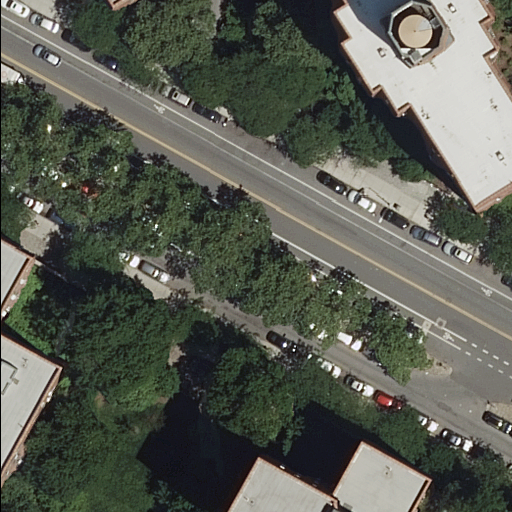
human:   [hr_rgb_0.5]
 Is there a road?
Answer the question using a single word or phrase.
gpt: yes

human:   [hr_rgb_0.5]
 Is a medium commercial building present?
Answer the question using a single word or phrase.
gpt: no

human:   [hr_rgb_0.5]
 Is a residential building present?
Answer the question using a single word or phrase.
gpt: yes

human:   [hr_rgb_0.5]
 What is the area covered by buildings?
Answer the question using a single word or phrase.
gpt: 3488m2

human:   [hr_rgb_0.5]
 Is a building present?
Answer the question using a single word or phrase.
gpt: yes

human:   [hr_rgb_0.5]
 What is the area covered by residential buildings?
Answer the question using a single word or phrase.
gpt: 3488m2

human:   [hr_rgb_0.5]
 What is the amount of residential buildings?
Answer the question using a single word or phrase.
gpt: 4

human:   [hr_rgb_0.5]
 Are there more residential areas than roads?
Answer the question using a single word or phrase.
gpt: no

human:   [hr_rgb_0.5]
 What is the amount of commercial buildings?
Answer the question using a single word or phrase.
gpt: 0

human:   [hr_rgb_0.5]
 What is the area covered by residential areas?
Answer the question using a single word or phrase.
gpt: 20238m2

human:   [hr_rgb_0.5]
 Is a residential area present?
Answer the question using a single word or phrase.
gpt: yes

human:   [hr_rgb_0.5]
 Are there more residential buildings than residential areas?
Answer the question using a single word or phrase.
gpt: yes

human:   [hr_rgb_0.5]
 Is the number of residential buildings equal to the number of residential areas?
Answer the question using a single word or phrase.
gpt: no

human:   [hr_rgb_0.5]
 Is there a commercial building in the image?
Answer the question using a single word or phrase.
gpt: no

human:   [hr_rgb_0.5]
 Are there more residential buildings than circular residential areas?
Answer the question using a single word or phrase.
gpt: yes

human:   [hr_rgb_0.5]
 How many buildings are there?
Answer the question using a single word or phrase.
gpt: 4

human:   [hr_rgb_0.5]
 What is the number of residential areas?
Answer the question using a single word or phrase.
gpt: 2

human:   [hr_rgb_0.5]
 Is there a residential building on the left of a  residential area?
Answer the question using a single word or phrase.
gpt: yes

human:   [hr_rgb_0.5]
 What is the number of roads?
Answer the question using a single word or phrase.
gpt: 9

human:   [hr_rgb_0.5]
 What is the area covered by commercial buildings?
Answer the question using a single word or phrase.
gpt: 0m2

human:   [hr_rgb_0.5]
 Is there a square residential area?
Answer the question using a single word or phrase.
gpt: no

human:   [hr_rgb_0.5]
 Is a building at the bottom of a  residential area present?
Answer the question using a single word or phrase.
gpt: no

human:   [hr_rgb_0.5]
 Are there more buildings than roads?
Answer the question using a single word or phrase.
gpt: no

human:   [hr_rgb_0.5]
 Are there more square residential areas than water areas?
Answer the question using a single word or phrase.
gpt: no

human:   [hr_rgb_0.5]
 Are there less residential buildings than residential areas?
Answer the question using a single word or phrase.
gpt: no

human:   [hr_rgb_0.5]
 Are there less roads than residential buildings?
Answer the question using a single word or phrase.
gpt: no

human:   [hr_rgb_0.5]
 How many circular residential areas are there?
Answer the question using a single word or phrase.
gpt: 0

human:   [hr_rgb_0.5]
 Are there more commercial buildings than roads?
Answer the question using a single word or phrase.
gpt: no

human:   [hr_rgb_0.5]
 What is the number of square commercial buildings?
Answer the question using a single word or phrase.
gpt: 0

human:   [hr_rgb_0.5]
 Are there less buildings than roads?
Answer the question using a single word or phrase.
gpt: yes

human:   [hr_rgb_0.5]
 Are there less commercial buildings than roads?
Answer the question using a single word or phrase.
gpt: yes

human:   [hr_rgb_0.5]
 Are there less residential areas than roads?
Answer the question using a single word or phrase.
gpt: yes

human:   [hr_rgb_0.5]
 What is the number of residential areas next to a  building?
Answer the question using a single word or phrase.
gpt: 2

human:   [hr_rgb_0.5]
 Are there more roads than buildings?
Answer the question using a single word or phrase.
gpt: yes

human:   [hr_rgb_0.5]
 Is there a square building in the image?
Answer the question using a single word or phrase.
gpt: no

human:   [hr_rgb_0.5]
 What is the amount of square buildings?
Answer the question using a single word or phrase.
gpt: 0

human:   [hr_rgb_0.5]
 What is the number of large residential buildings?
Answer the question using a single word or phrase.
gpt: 3

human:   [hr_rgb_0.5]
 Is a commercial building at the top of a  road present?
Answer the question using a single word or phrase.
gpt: no

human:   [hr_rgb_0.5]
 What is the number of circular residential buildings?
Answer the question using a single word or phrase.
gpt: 0

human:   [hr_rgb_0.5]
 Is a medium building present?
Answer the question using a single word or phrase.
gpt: yes

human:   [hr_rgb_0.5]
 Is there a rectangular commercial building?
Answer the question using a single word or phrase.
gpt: no

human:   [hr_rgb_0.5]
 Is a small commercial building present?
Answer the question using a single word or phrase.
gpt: no

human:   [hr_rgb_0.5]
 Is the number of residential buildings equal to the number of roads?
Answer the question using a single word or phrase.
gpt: no

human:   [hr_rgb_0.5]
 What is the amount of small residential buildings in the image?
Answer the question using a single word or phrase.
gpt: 0

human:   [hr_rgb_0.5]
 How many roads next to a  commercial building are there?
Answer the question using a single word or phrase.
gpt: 0

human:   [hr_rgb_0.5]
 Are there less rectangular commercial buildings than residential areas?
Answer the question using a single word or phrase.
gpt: yes

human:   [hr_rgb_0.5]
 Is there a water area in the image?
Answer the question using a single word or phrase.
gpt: no

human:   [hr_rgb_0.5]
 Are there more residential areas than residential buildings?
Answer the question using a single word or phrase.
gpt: no

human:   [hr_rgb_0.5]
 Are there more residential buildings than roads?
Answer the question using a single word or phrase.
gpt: no

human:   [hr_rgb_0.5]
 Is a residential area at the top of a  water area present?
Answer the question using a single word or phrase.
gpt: no

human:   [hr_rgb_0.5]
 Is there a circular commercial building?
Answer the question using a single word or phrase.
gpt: no

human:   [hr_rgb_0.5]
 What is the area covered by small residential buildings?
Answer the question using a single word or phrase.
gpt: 0m2

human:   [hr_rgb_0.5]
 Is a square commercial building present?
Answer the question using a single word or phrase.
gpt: no

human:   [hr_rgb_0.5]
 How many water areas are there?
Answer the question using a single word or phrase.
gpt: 0

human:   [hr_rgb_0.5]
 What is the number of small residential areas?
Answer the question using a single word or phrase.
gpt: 0

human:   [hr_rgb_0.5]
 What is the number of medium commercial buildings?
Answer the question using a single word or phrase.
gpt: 0

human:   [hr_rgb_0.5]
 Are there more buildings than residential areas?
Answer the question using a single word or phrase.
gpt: yes

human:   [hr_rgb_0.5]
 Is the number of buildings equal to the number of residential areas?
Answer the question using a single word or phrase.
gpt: no

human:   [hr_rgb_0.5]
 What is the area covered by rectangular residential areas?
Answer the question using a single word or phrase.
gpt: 20238m2

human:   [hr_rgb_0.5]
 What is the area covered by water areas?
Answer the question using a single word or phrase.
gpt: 0m2

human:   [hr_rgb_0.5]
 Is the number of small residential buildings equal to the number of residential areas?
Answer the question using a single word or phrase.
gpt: no

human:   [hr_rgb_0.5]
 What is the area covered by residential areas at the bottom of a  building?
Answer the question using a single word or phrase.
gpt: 20238m2

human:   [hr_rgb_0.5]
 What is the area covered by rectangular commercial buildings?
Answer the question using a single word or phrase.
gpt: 0m2

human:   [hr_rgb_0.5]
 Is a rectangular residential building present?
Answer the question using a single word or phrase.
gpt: no